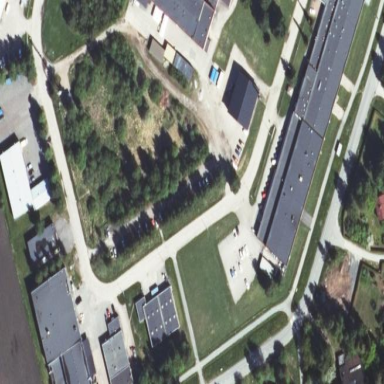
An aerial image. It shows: Parking area with fine gravel surface.